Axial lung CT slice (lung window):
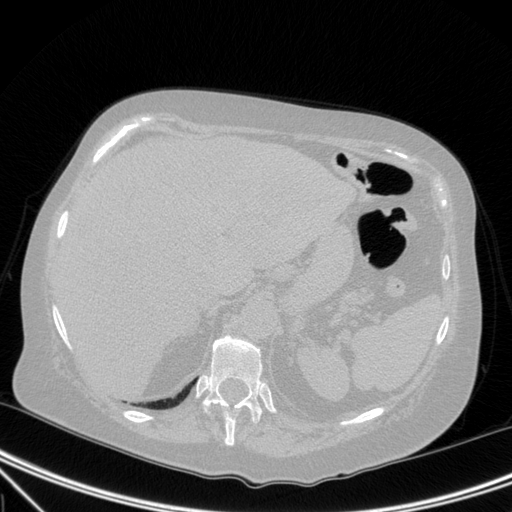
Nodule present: no